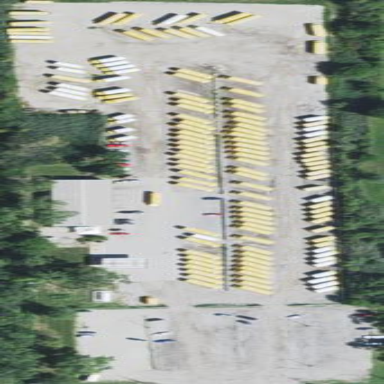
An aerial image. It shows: Commercial area with bus depot.